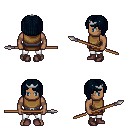
a pixel art fantasy rpg character, male body template, human, dark skin, leather chest armor, white pants, raven pageboy hairstyle, silver tiara, maroon shoes, spear, four views (front, back, left, right), 2x2 character sprite sheet, small pixel art, hard edges, no anti-aliasing